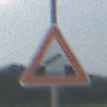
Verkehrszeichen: BeweglicheBruecke
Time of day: SunriseSunset
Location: Outdoor (Nature)
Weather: PartlyCloudy
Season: NotSpecified
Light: Natural